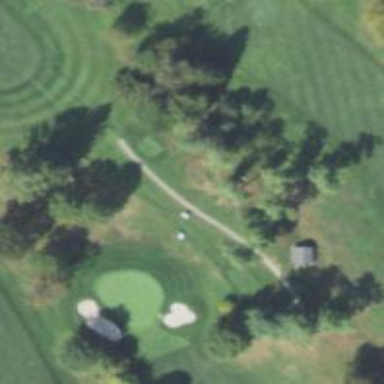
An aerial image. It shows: Path used for both walking and golf.